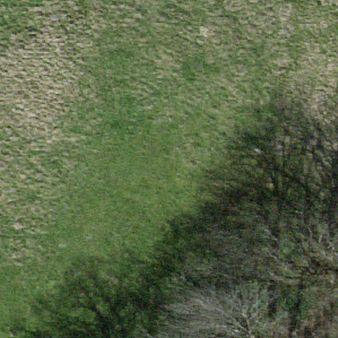
Label: other